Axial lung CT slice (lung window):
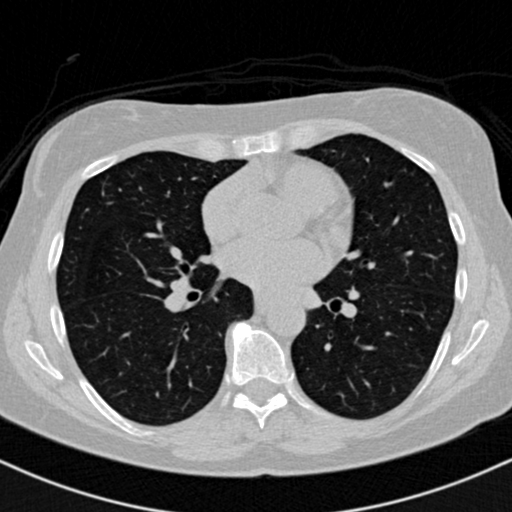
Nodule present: no